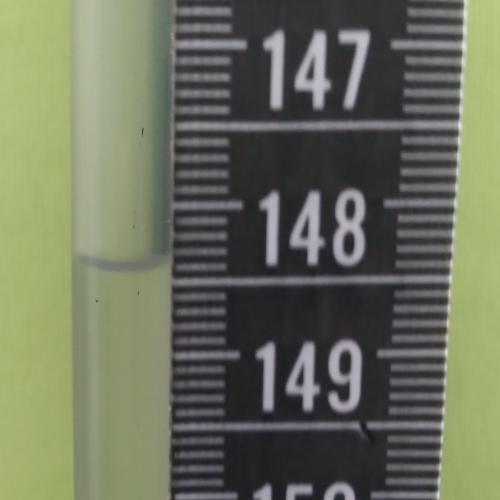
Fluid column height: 148.4 cm